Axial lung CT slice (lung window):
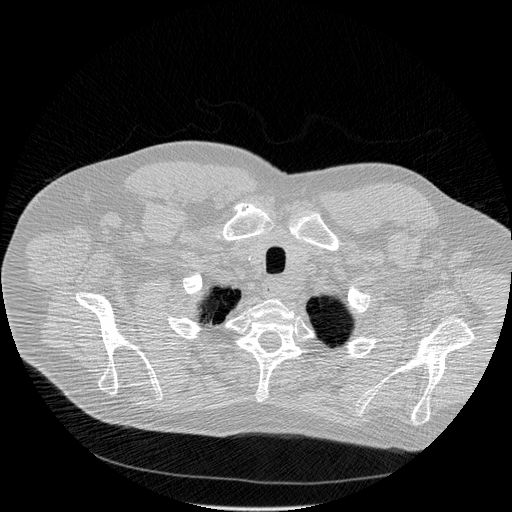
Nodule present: no